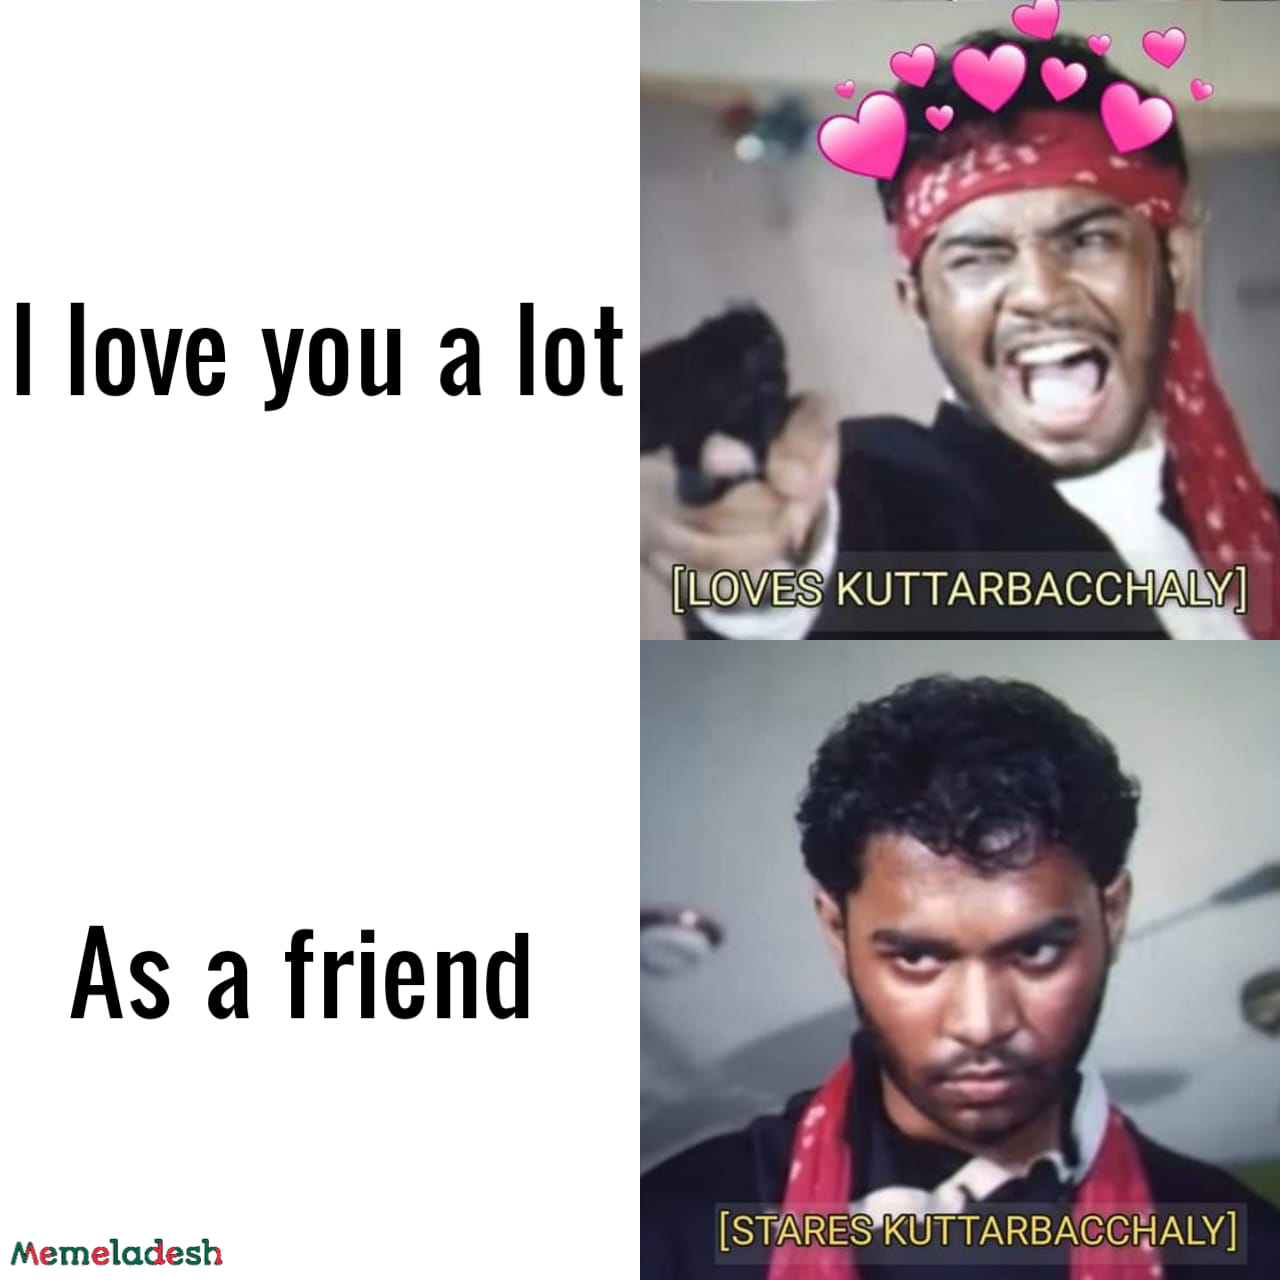
Caption: I love you a lot   [ LOVES KUTTARBACCHALY ]     As a friend   [ STARES KUTTARBACCHALY ]
Label: non-hate